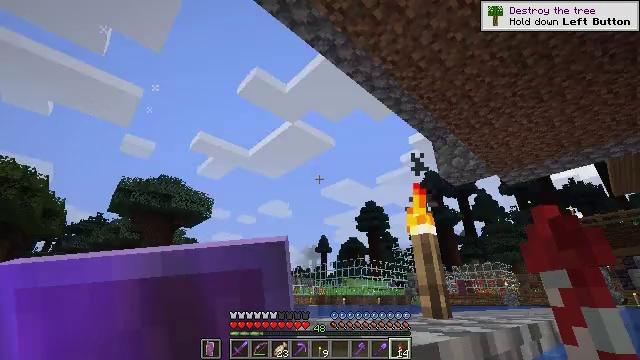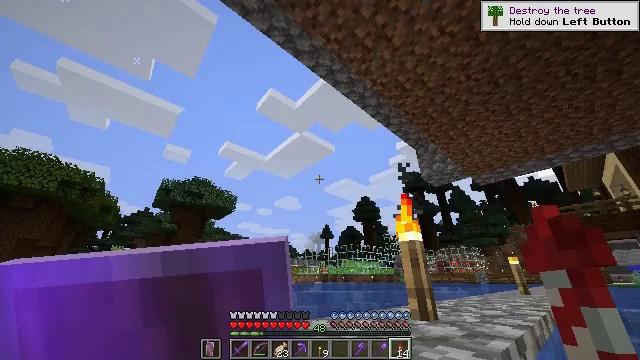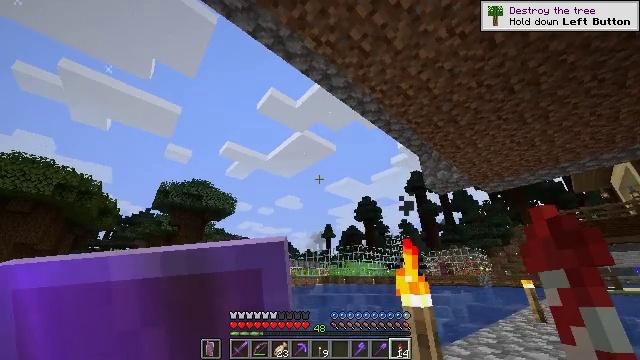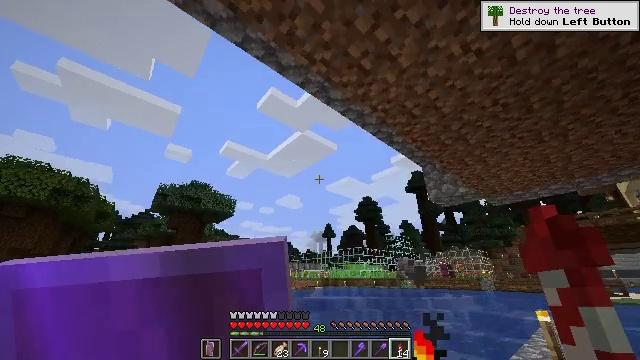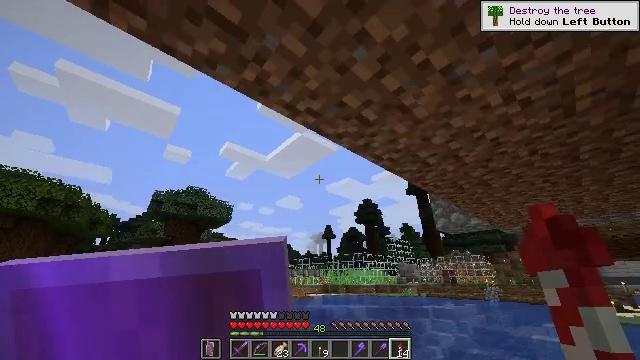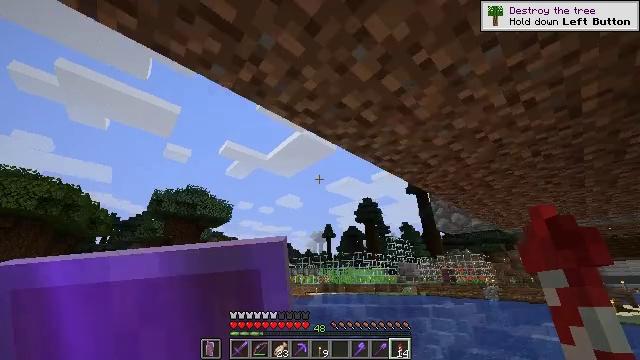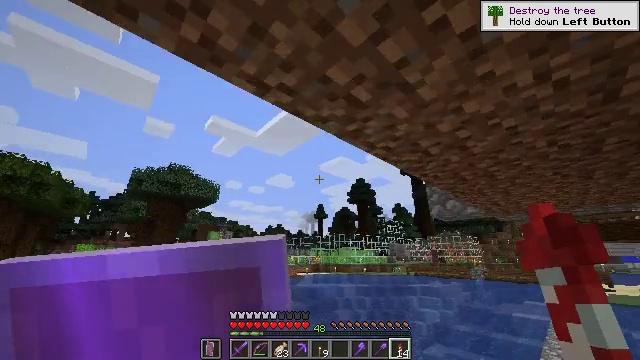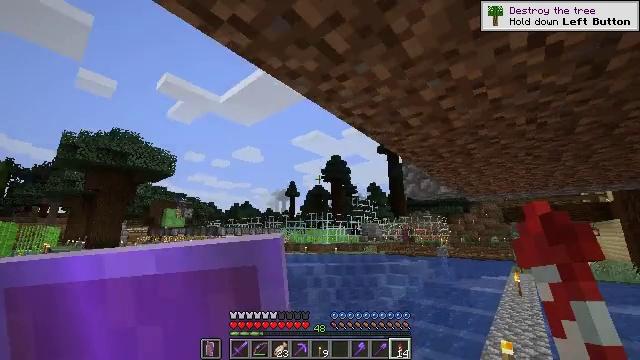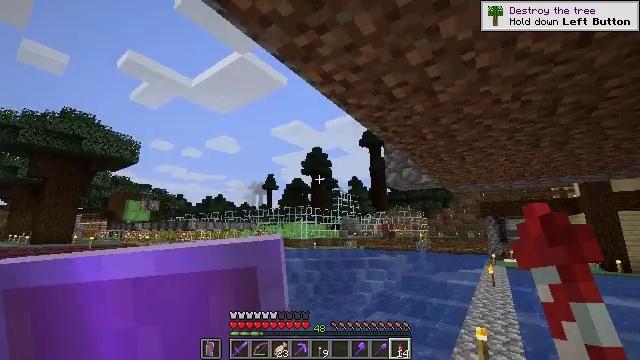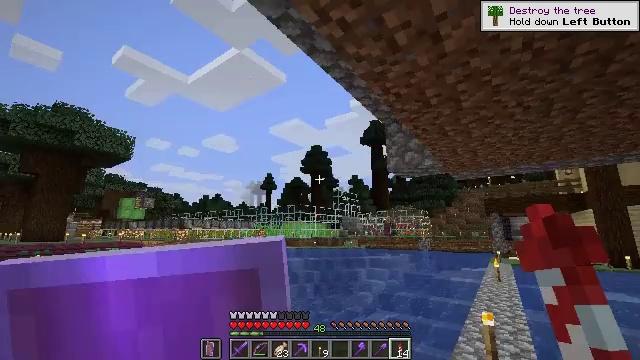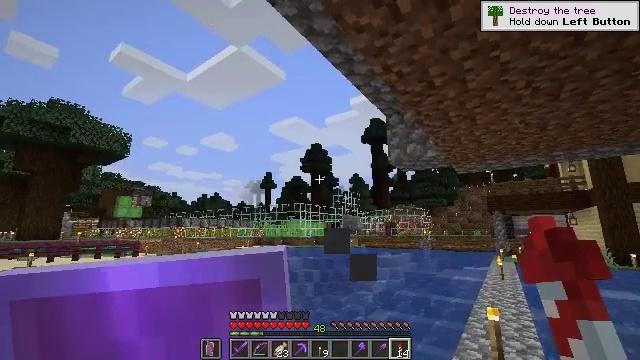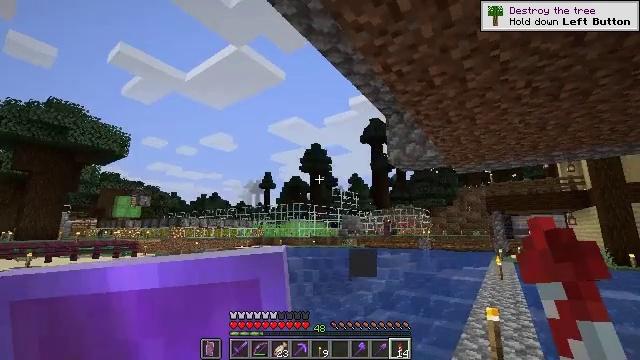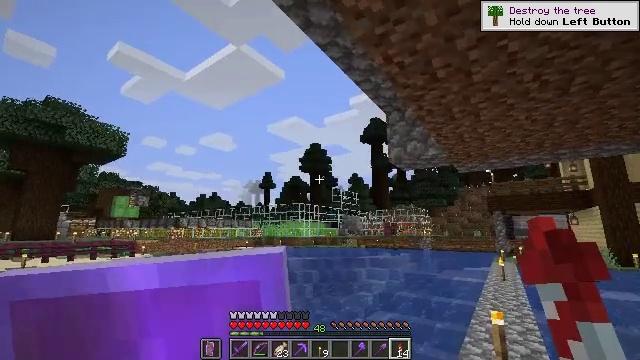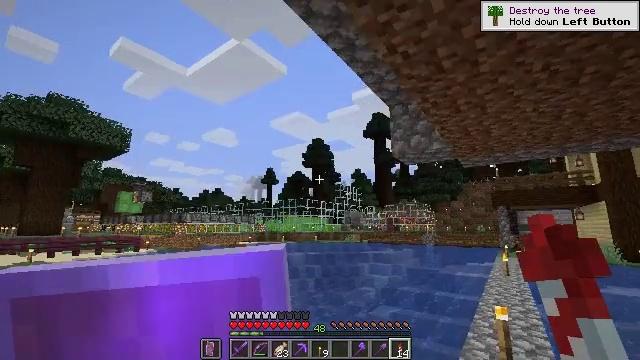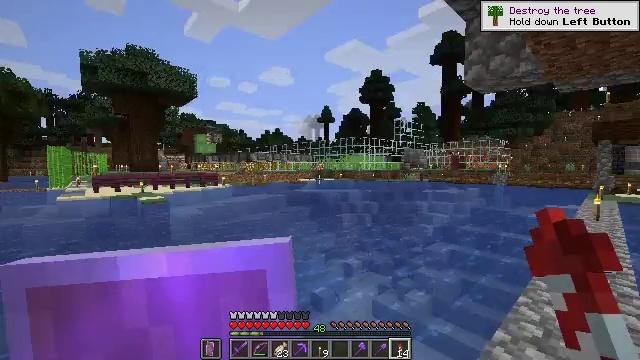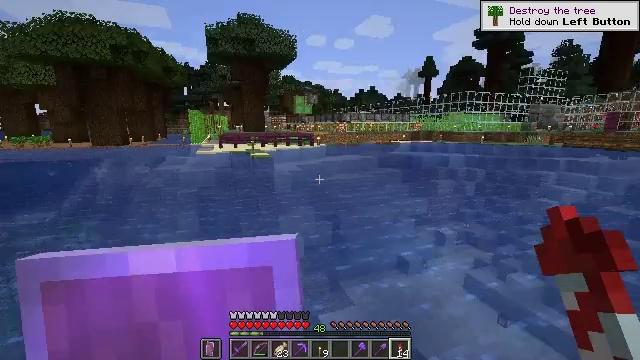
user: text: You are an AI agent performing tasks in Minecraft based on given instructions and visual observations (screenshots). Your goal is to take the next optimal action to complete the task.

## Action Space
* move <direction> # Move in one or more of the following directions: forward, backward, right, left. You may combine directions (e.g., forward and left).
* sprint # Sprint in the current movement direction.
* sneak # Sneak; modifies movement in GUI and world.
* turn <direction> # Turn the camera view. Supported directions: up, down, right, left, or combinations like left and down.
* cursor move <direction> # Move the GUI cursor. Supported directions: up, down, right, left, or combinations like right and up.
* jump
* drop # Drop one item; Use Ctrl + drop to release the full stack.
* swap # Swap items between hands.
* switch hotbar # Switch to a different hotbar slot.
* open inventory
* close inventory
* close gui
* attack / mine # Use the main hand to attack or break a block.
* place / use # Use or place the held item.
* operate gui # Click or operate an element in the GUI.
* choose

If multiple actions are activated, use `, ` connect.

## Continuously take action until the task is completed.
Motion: motion action
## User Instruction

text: craft item air
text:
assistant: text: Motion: move forward, sprint, turn left, jump
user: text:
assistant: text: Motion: move forward, sprint, jump
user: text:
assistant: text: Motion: move forward, sprint
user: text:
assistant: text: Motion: move forward, sprint
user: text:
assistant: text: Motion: no_op
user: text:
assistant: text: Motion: turn right and down
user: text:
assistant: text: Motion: turn right and down
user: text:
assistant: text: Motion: turn right and down
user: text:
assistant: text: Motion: no_op
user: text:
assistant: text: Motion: no_op
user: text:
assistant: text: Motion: no_op
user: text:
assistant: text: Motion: no_op
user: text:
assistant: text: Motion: turn down
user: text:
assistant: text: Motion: turn left and down
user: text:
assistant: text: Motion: turn left and down
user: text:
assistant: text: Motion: turn left and down
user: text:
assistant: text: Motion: turn left
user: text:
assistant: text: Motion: turn left
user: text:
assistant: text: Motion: no_op
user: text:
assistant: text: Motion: no_op
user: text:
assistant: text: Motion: no_op
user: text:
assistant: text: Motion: no_op
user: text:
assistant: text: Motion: no_op
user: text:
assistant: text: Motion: no_op
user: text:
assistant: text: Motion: no_op
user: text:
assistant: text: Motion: no_op
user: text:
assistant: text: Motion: no_op
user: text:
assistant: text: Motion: no_op
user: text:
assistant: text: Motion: no_op
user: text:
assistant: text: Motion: no_op